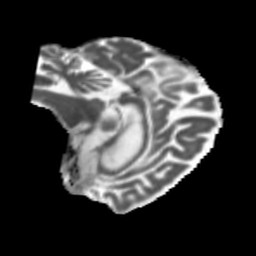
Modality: MD
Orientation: sagittal
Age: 66
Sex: female
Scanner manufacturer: siemens
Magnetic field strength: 3 T
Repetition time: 5.47 s
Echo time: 0.0854 s